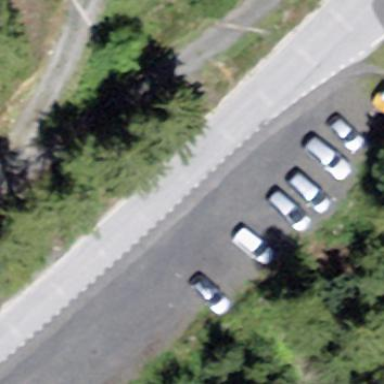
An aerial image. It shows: Parking available on the street side.